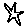
Label: star